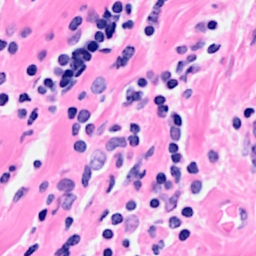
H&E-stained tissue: Breast